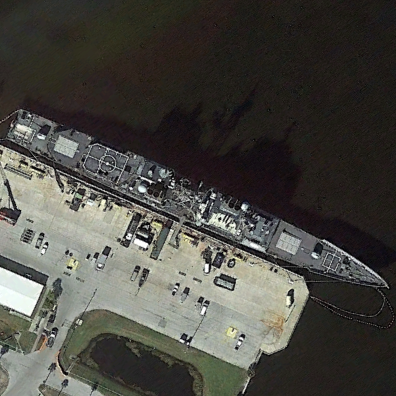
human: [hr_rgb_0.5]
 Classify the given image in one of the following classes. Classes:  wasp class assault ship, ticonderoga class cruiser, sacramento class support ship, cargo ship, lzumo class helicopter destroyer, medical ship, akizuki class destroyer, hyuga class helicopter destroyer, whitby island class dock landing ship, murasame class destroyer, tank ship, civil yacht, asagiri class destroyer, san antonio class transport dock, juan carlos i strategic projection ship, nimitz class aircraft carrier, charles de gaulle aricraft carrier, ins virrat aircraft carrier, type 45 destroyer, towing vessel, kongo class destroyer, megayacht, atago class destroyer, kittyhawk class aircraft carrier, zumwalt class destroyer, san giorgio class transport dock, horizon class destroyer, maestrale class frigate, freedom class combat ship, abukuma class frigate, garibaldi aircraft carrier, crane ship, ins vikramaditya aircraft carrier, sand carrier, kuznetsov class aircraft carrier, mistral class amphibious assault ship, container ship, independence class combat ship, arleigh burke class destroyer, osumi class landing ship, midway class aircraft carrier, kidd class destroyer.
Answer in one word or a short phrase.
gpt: Ticonderoga class cruiser